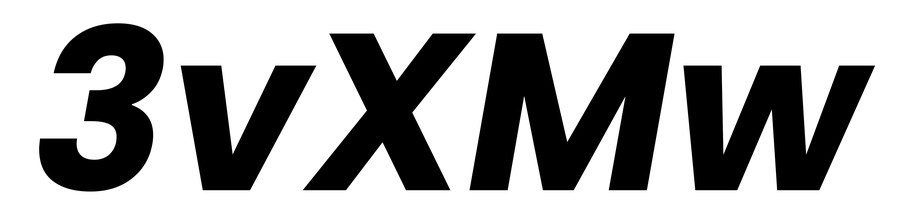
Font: Poppins-BoldItalic